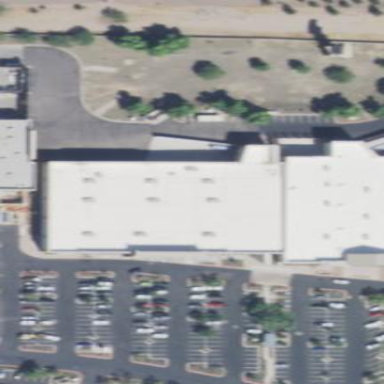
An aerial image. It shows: Department store building.